Question: I am having a problem with the get_post method. Here is my code:
'''
<!DOCTYPE HTML PUBLIC "-//W3C//DTD HTML 4.01 Transitional//EN">
<html>
<head>
<title>Upload2</title>
<link href="style.css" rel="stylesheet" type="text/css">
</head>
<body>
<h1> Welcome to my search Engine </h1>
<?php
# SETUP
$thisFile = 'v4.php';
# INPUT FIELDS
echo <<< END
<form action="$thisFile" method="post">
<pre>
Search <input type="text" name="searchTerm"/>
<input type="submit" value="Add Record"/>
</pre>
</form>
END;
# EXTRACT INPUTTED FIELDSA
if(isset($_POST['searchTerm'])) {
# INITIALIZE INPUTTED VARIABLES
$mySearchTerm = get_post('searchTerm'); # <- PROBLEM LINE!
echo "You searched for: $mySearchTerm";
}
?>
</body>
</html>
'''
The code works well before a search term is entered. The html looks as expected and this page is displayed in a browser:

After I enter a search term the pages looks the same BUT after going View -> Page Source I noticed something interesting. The end of the page looks like this:
'''
Search <input type="text" name="searchTerm"/>
<input type="submit" value="Add Record"/>
</pre>
</form>
'''
There is no ending '</body></html>'
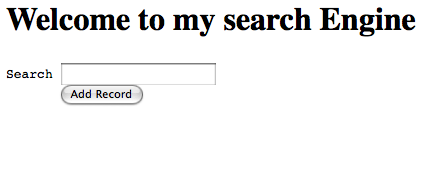
Answer: Turns out that get_post is not a PHP method. My textbook defined it on the next page as:
'''
function get_post($var){
return mysql_real_escape_string($_POST[$var]);
}
'''